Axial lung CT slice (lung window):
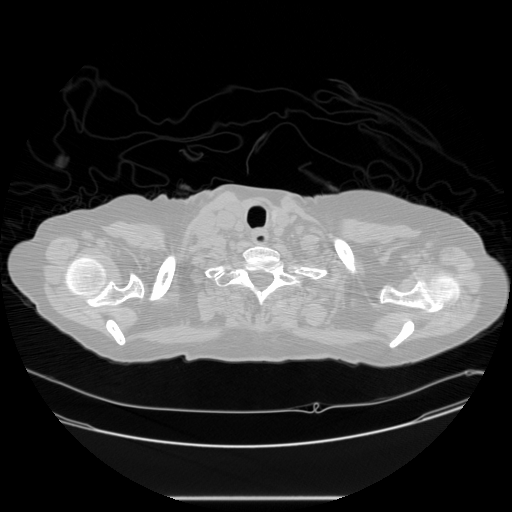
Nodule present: no